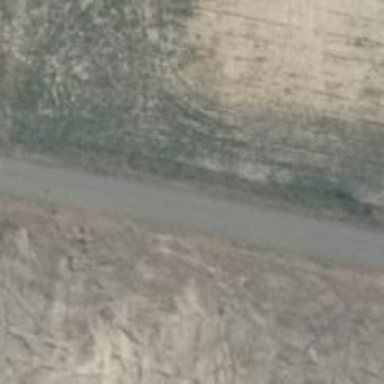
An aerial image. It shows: Asphalt road designated for service vehicles.